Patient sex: M
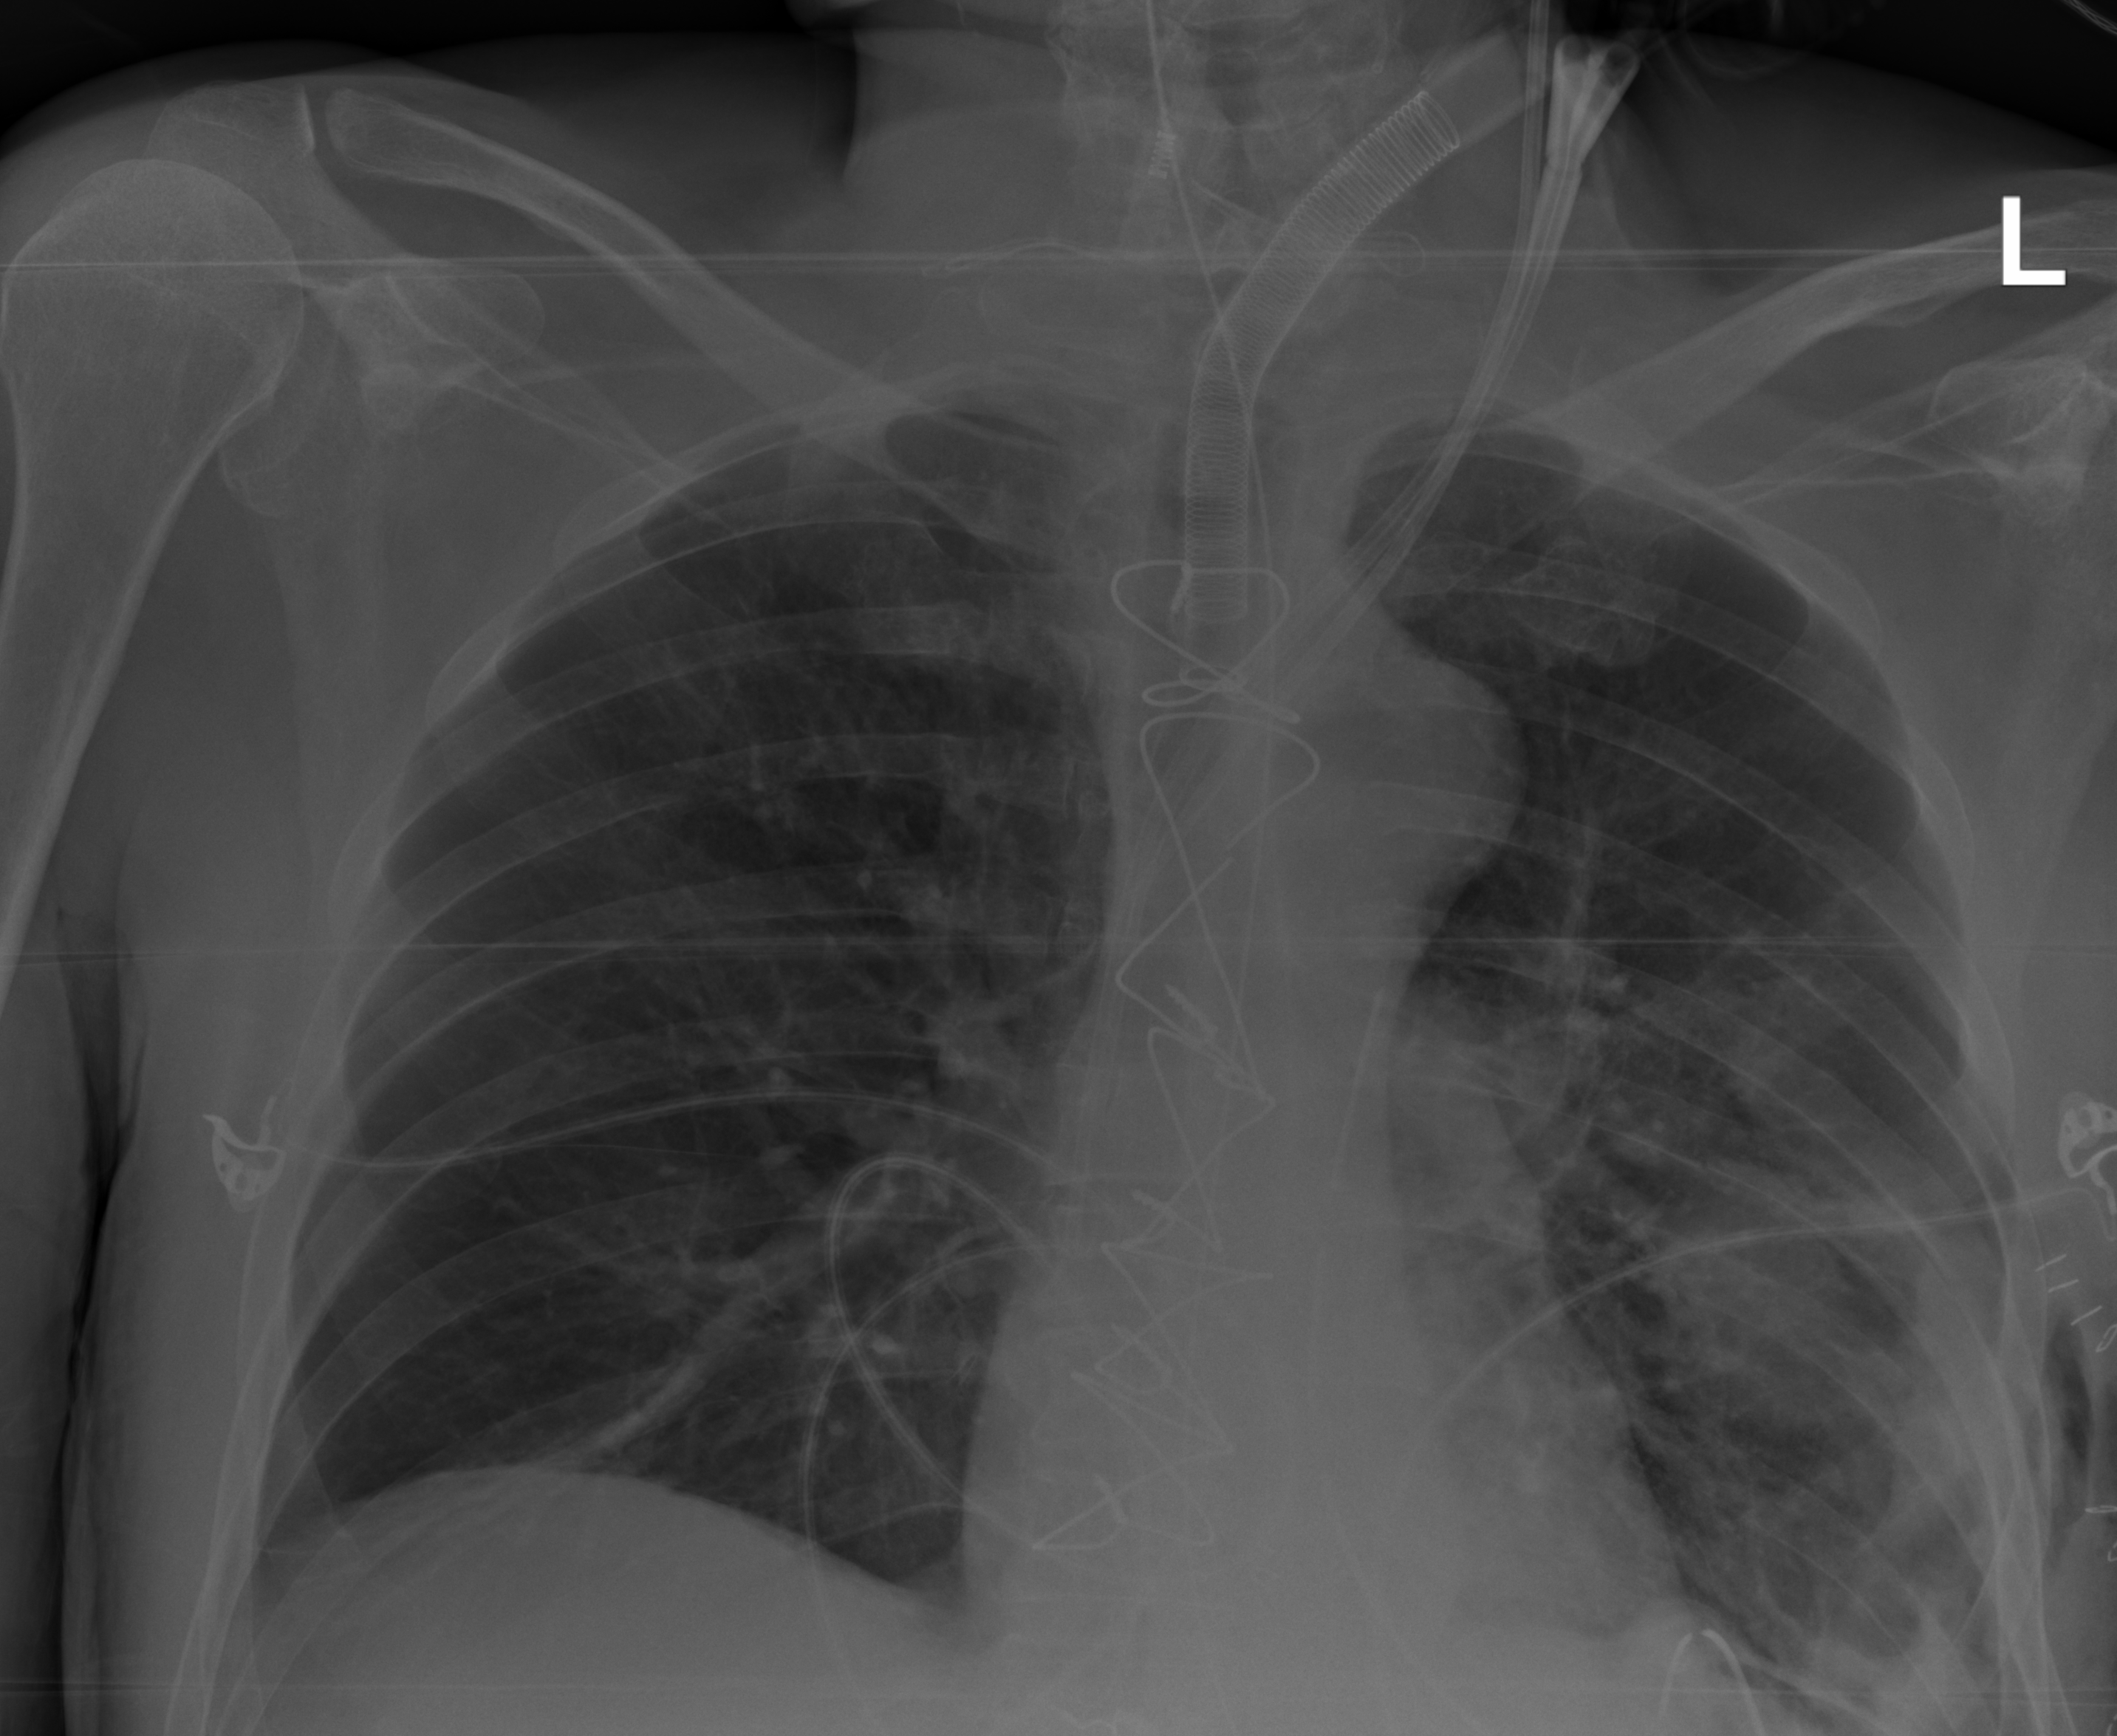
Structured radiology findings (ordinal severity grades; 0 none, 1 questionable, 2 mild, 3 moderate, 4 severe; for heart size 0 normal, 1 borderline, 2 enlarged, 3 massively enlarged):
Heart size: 0
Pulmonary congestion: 0
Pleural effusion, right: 0
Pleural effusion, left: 2
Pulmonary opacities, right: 0
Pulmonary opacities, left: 2
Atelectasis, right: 1
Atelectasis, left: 3